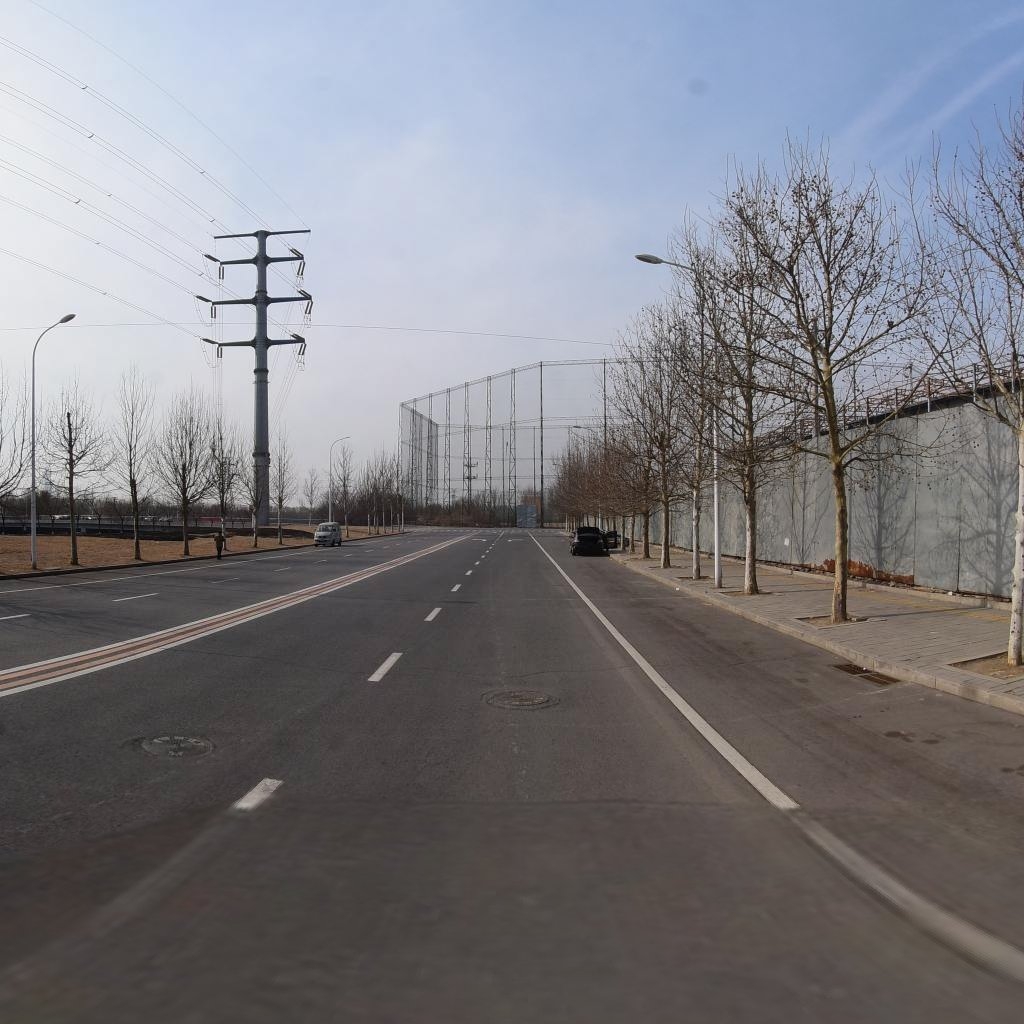
Region: Chaoyang
Road damage annotations: transverse crack, manhole cover, manhole cover